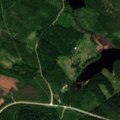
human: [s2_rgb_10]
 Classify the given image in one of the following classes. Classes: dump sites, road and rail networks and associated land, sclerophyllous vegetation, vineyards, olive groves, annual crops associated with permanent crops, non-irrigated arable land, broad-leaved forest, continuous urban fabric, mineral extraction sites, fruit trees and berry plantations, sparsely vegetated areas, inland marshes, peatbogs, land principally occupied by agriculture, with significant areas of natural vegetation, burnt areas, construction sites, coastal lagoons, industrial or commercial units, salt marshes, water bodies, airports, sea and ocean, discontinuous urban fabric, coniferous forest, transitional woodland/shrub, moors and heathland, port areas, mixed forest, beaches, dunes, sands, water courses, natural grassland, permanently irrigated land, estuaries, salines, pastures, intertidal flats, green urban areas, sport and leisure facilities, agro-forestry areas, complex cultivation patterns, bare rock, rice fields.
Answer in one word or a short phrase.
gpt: broad-leaved forest, coniferous forest, mixed forest